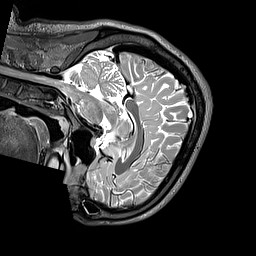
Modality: T2w
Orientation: sagittal
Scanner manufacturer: siemens
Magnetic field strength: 3 T
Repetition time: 3.2 s
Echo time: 0.406 s